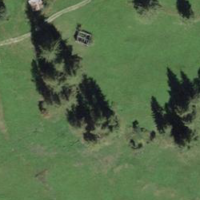
EUNIS habitat code: 43
Species observed at this site:
Aporia crataegi
Sylvia atricapilla
Fringilla coelebs